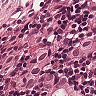
Metastatic tissue present: yes